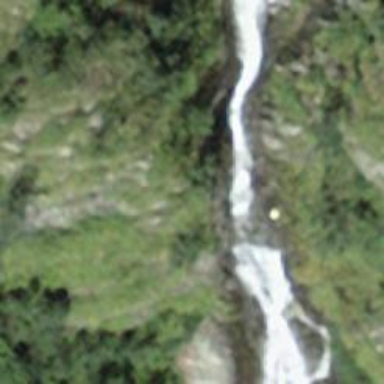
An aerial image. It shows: Beautiful waterfall in nature.